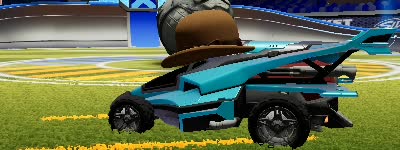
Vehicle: aftershock